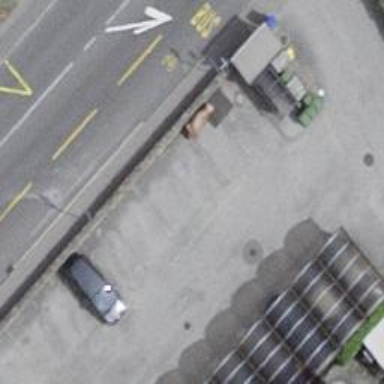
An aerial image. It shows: Bus stop with platform for public transport.